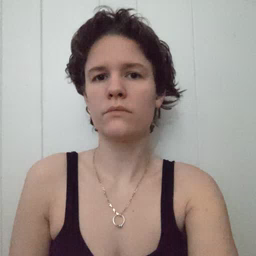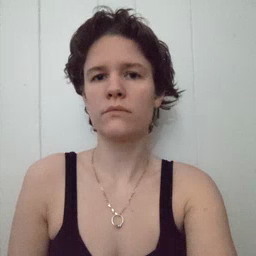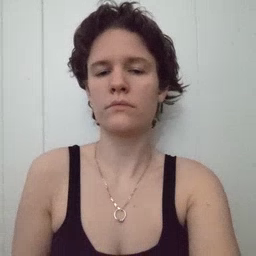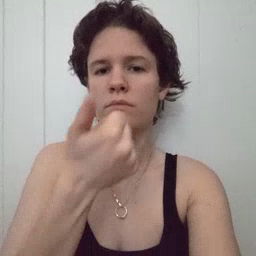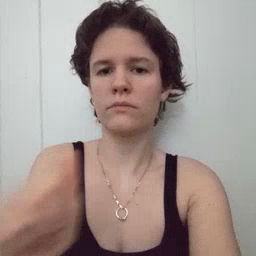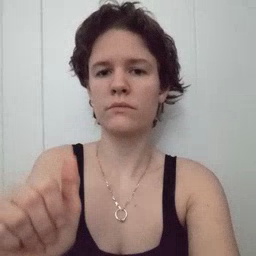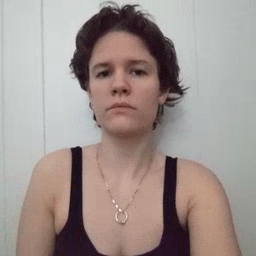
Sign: any